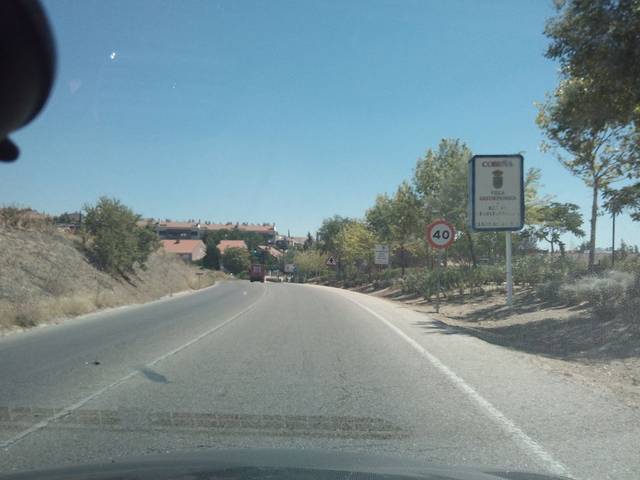
Region: Spain
Coordinates: 40.571, -3.506